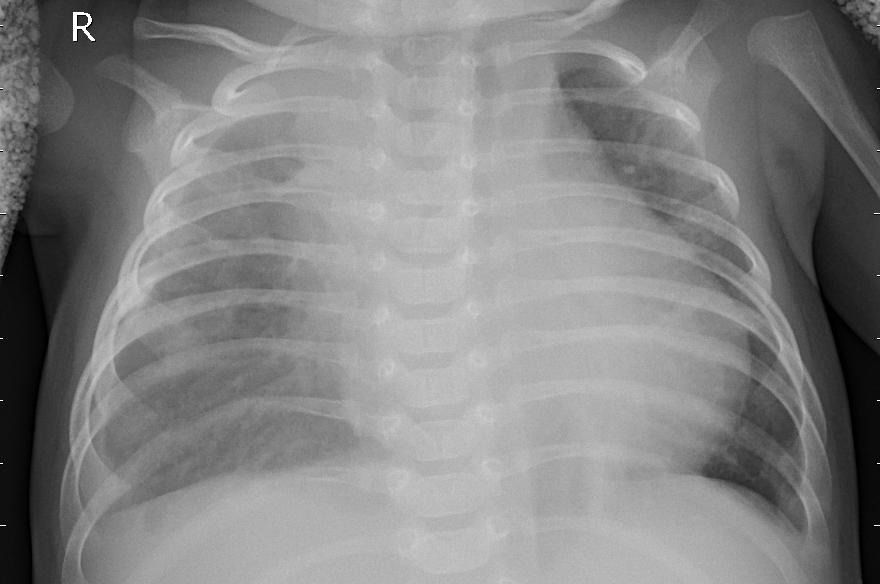
Diagnosis: PNEUMONIA